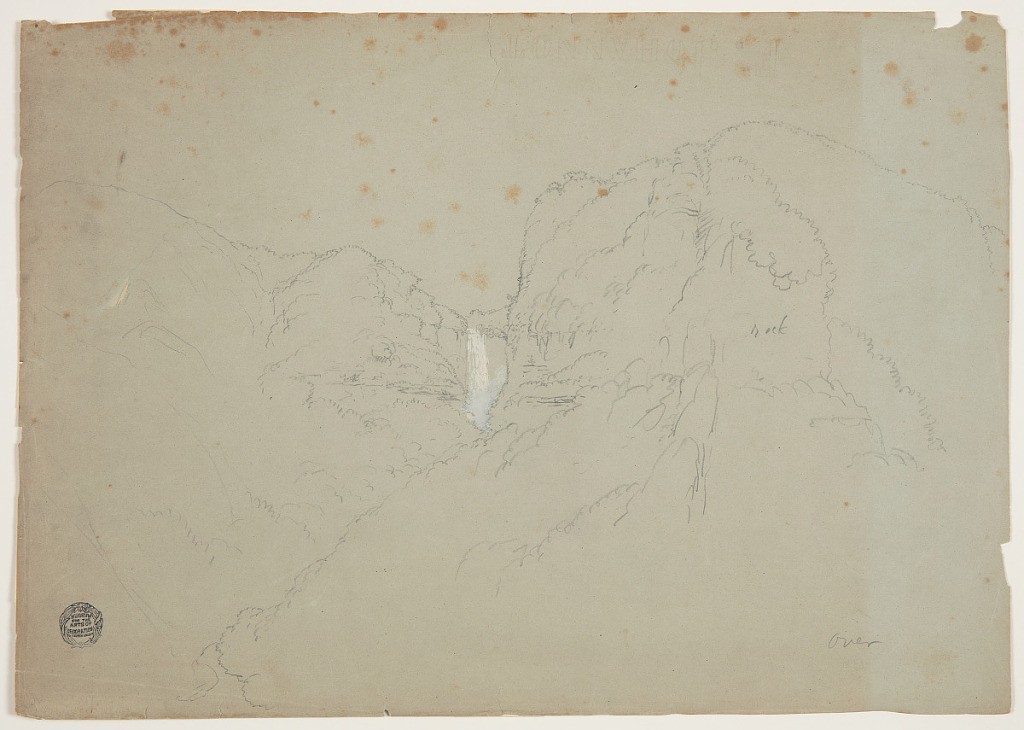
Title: Tequendama Falls near Bogata, Colombia
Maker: Frederic Edwin Church, American, 1826–1900
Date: June 20–30, 1853
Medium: Graphite, brush and white gouache on gray-green wove paper; verso: graphite, brush and oxidized white gouache
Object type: Drawing
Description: Landscape sketch showing view of Tequendama Falls nestled in the dense, rugged Colombian jungle. A large, rocky prominence dominates rightmost portion of composition. Slope descends from right to left into a river gorge, with another steep, wooded hillside opposite at left. In the middle distance, the lofty waterfall cascades from a rocky cliff into a mist-filled gully. Other wooded hillsides at left descend to the waterfall, as well.

Verso: Landscape sketch showing view across expansive, mountainous landscape with a snow-capped, conic volcano in the distance on the horizon. Wooded ridgeline visible in foreground with ravines and valleys interspersed throughout middle distance. Low clouds stretch across valley. High mountain range with volcano comprises horizon.